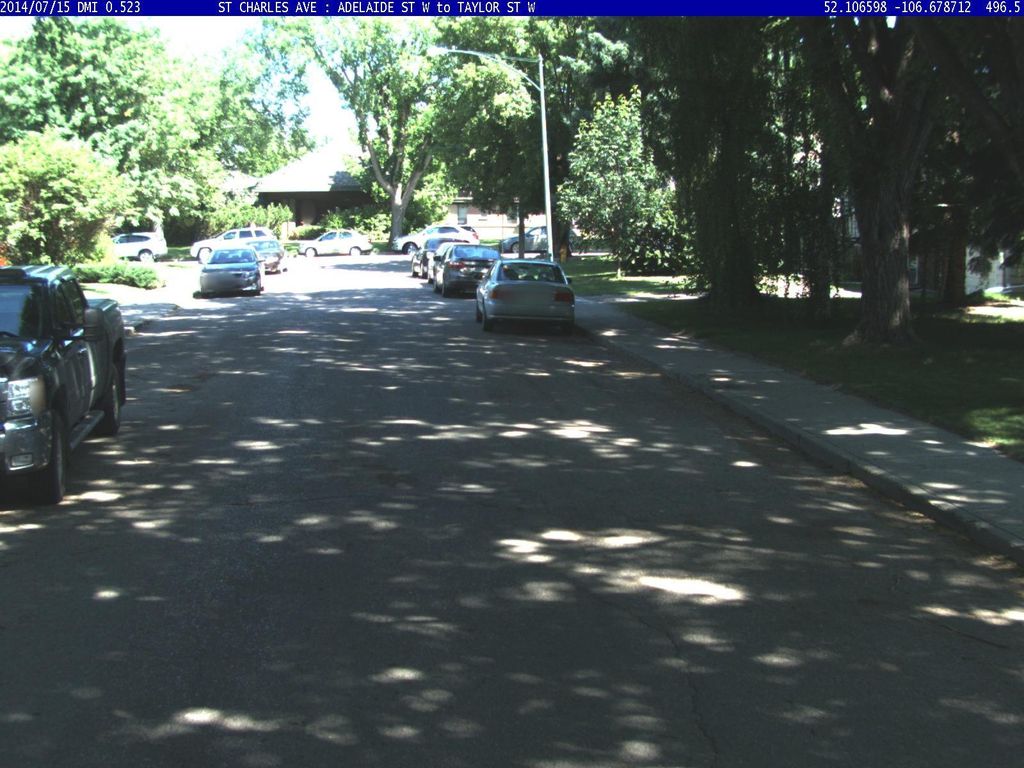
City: saskatoon